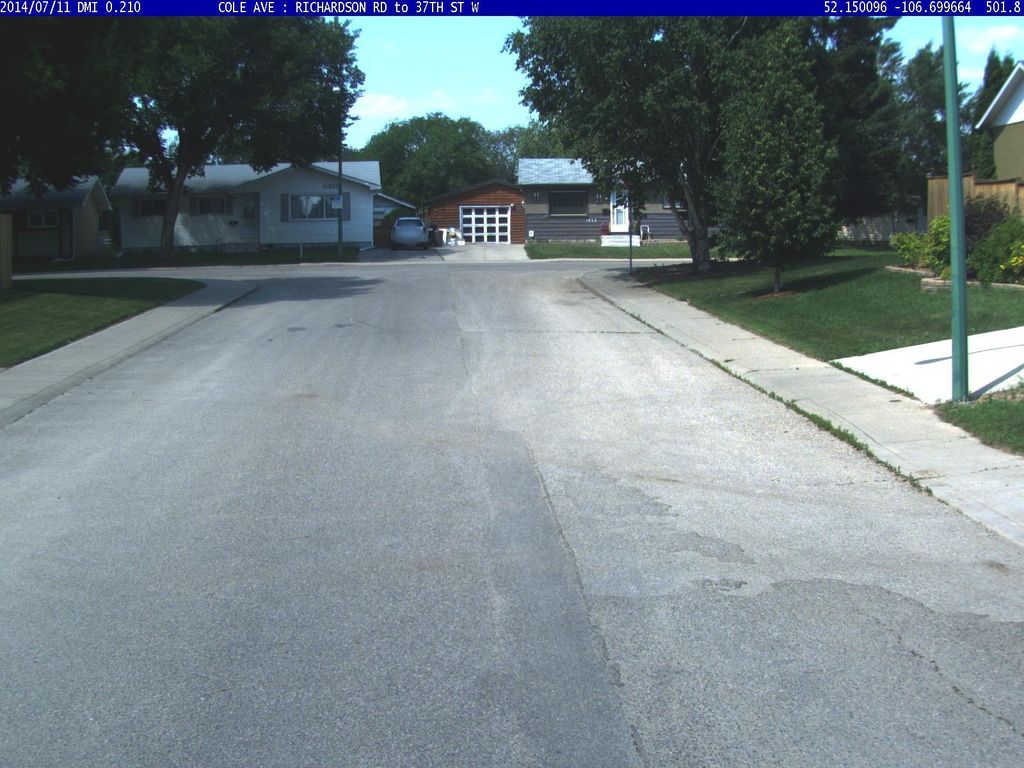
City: saskatoon